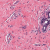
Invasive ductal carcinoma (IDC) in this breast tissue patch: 0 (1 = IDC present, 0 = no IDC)